Question: I have a bootstrap modal with a form and two input fields that make use of bootstrap's typeahead.
Both are working, but the results of the second one are not displayed correctly as you can see below:

Can someone help me on this one?
'''
$(function(){
var stopObjs = {};
var stopNamen = [];
$(".naamtypeahead").typeahead({
source: function ( query, process ) {
$.ajax({
url: '../includes/js/autocompletenaam.php',
type: 'GET',
dataType: 'json',
data: 'naam=' + query
,cache: false
,success: function(data){
stopObjs = {
};
stopNamen = [];
_.each( data, function(item, ix, list){
stopNamen.push( item.naam )
stopObjs[ item.naam ] = item.adres;
});
process( stopNamen );
}
});
}
, updater: function ( adres) {
$( ".adres" ).val( stopObjs[ adres ] );
return adres;
}
});
});
'''
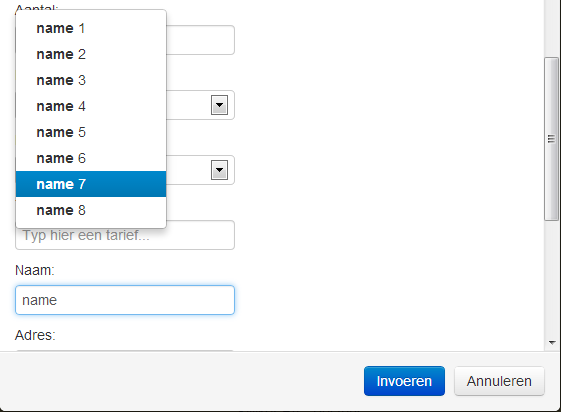
Answer: I found the same problem (looks like some kind of a bug, see: <URL>
The scrolling of the modal cause the problem not the use of multiple fields (with typeahead).
:
'''
function scrollHeight()
{
return $('.modal-body').scrollTop();
}
$.fn.typeahead.Constructor.prototype.show = function () {
var pos = $.extend({}, this.$element.position(), {
height: this.$element[0].offsetHeight
})
this.$menu
.insertAfter(this.$element)
.css({
top: (pos.top + pos.height + scrollHeight.call())
, left: pos.left
})
.show()
this.shown = true
return this
}
'''
This will overwrite the show function of the typeahead class '+ $('.modal-body').scrollTop()' and adds a call to scrollHeight to set the height dynamic.
See also : <URL>
The code above only works with one modal (only one .modal-body class). For two or more modals use the code below:
'''
$.fn.typeahead.Constructor.prototype.show = function () {
var pos = $.extend({}, this.$element.position(), {
height: this.$element[0].offsetHeight
})
this.$menu
.insertAfter(this.$element)
.css({
top: (pos.top + pos.height + this.$element.closest('.modal-body').scrollTop())
, left: pos.left
})
.show()
this.shown = true
return this
}
'''
# Twitter's Typeahead and Twitter's Bootstrap 3
Twitter's Bootstrap 3 drops bootstrap-typeahead.js and tells to use Twitter's Typeahead (<URL> also seems to fix your problem.
To use Twitter's Typeahead with Bootstrap you need to add some extra stylesheet: <URL>.
When using this in a modal with multiple (typeahead) form fields the form fields will be over the dropdown menu. To fix this add a z-index:1 to your stylesheet:
'''
.twitter-typeahead .tt-query,
.twitter-typeahead .tt-hint {
margin-bottom: 0;
z-index: 1;
}
'''
See also: <URL>
## Twitter's Bootstrap 3
The Bootstrap integration of Twitter's Typeahead for Twitter's Bootstrap 3 don't work well at the moment (10 july 2013)